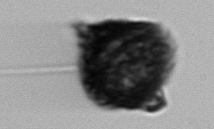
Label: Gonyaulax